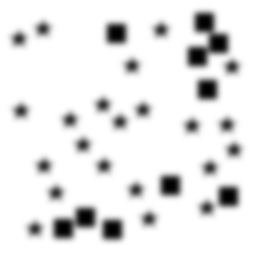
Squares: 10
Triangles: 0
Stars: 22
Total shapes: 32